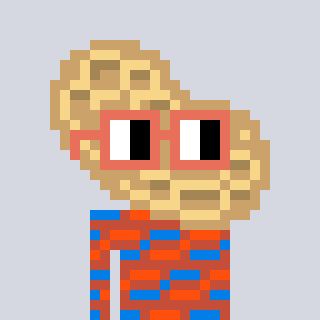
a pixel art character with square orange glasses, a peanut-shaped head and a rust-colored body on a cool background